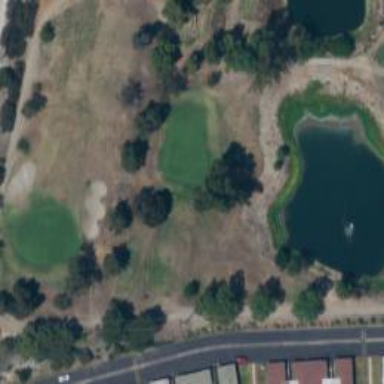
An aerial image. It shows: Golf hole.